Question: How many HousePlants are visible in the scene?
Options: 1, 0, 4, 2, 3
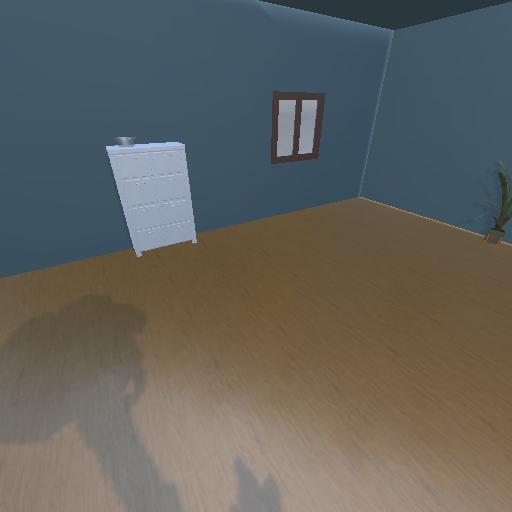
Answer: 1